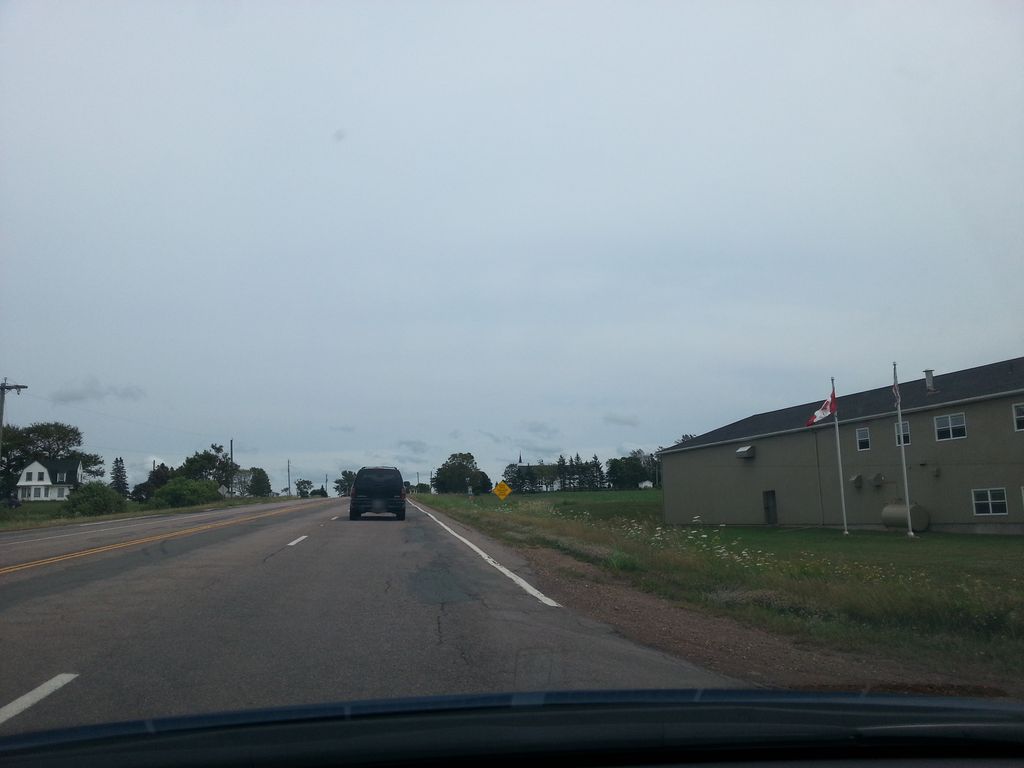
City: charlottetown